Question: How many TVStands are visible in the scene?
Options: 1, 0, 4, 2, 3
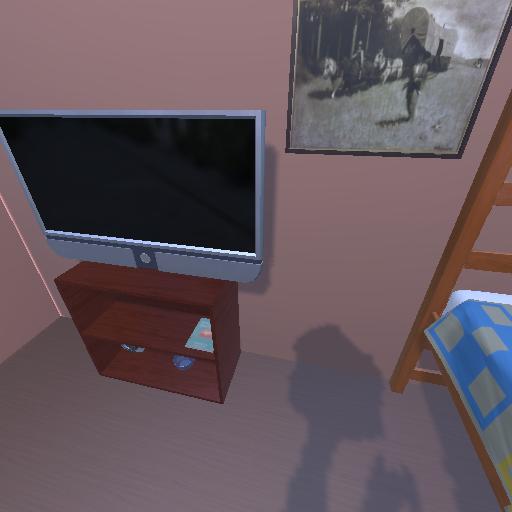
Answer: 1